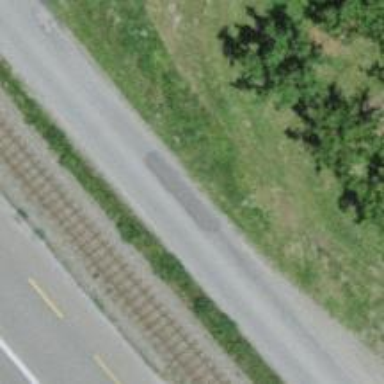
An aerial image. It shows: Unclassified road with asphalt surface.